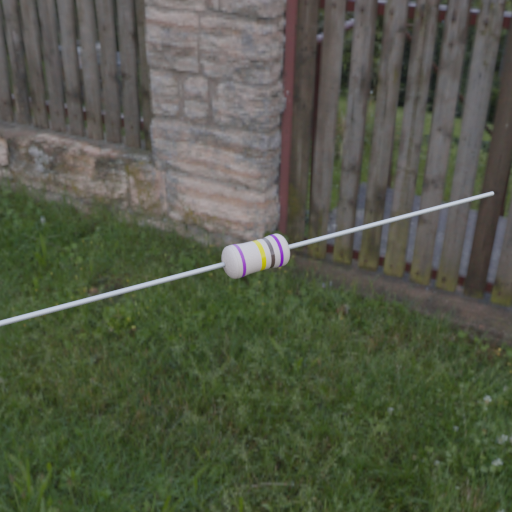
Resistor colour bands (in order): violet, yellow, brown, violet